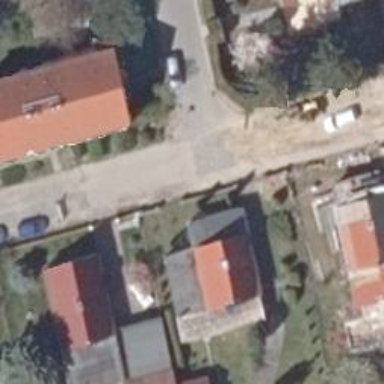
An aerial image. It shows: Residential road made of concrete plates.